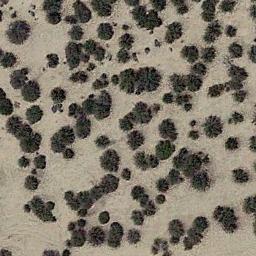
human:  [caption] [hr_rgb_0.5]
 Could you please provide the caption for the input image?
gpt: Chaparral is evenly distributed on the sand .

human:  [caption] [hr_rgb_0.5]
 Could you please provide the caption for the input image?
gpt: There are some dry bushes make up the chaparral on the desert .

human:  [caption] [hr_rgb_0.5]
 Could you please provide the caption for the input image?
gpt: In this jungle, Only the little vegetation can be seen .

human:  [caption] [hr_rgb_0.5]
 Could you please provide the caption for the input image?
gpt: Some disconnected chaparrals of different sizes grow in the desert .

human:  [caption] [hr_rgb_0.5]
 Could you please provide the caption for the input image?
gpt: The vegetation in the chaparral is approximately the same size .